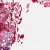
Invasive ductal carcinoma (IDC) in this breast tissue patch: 0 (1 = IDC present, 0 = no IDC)